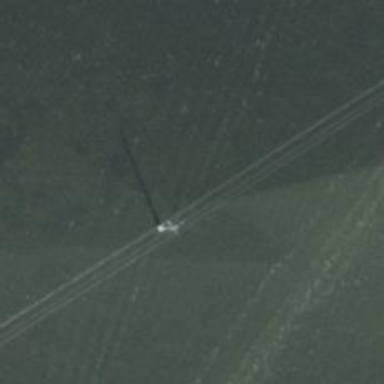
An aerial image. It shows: Crossing power tower of the crossing type.